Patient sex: F
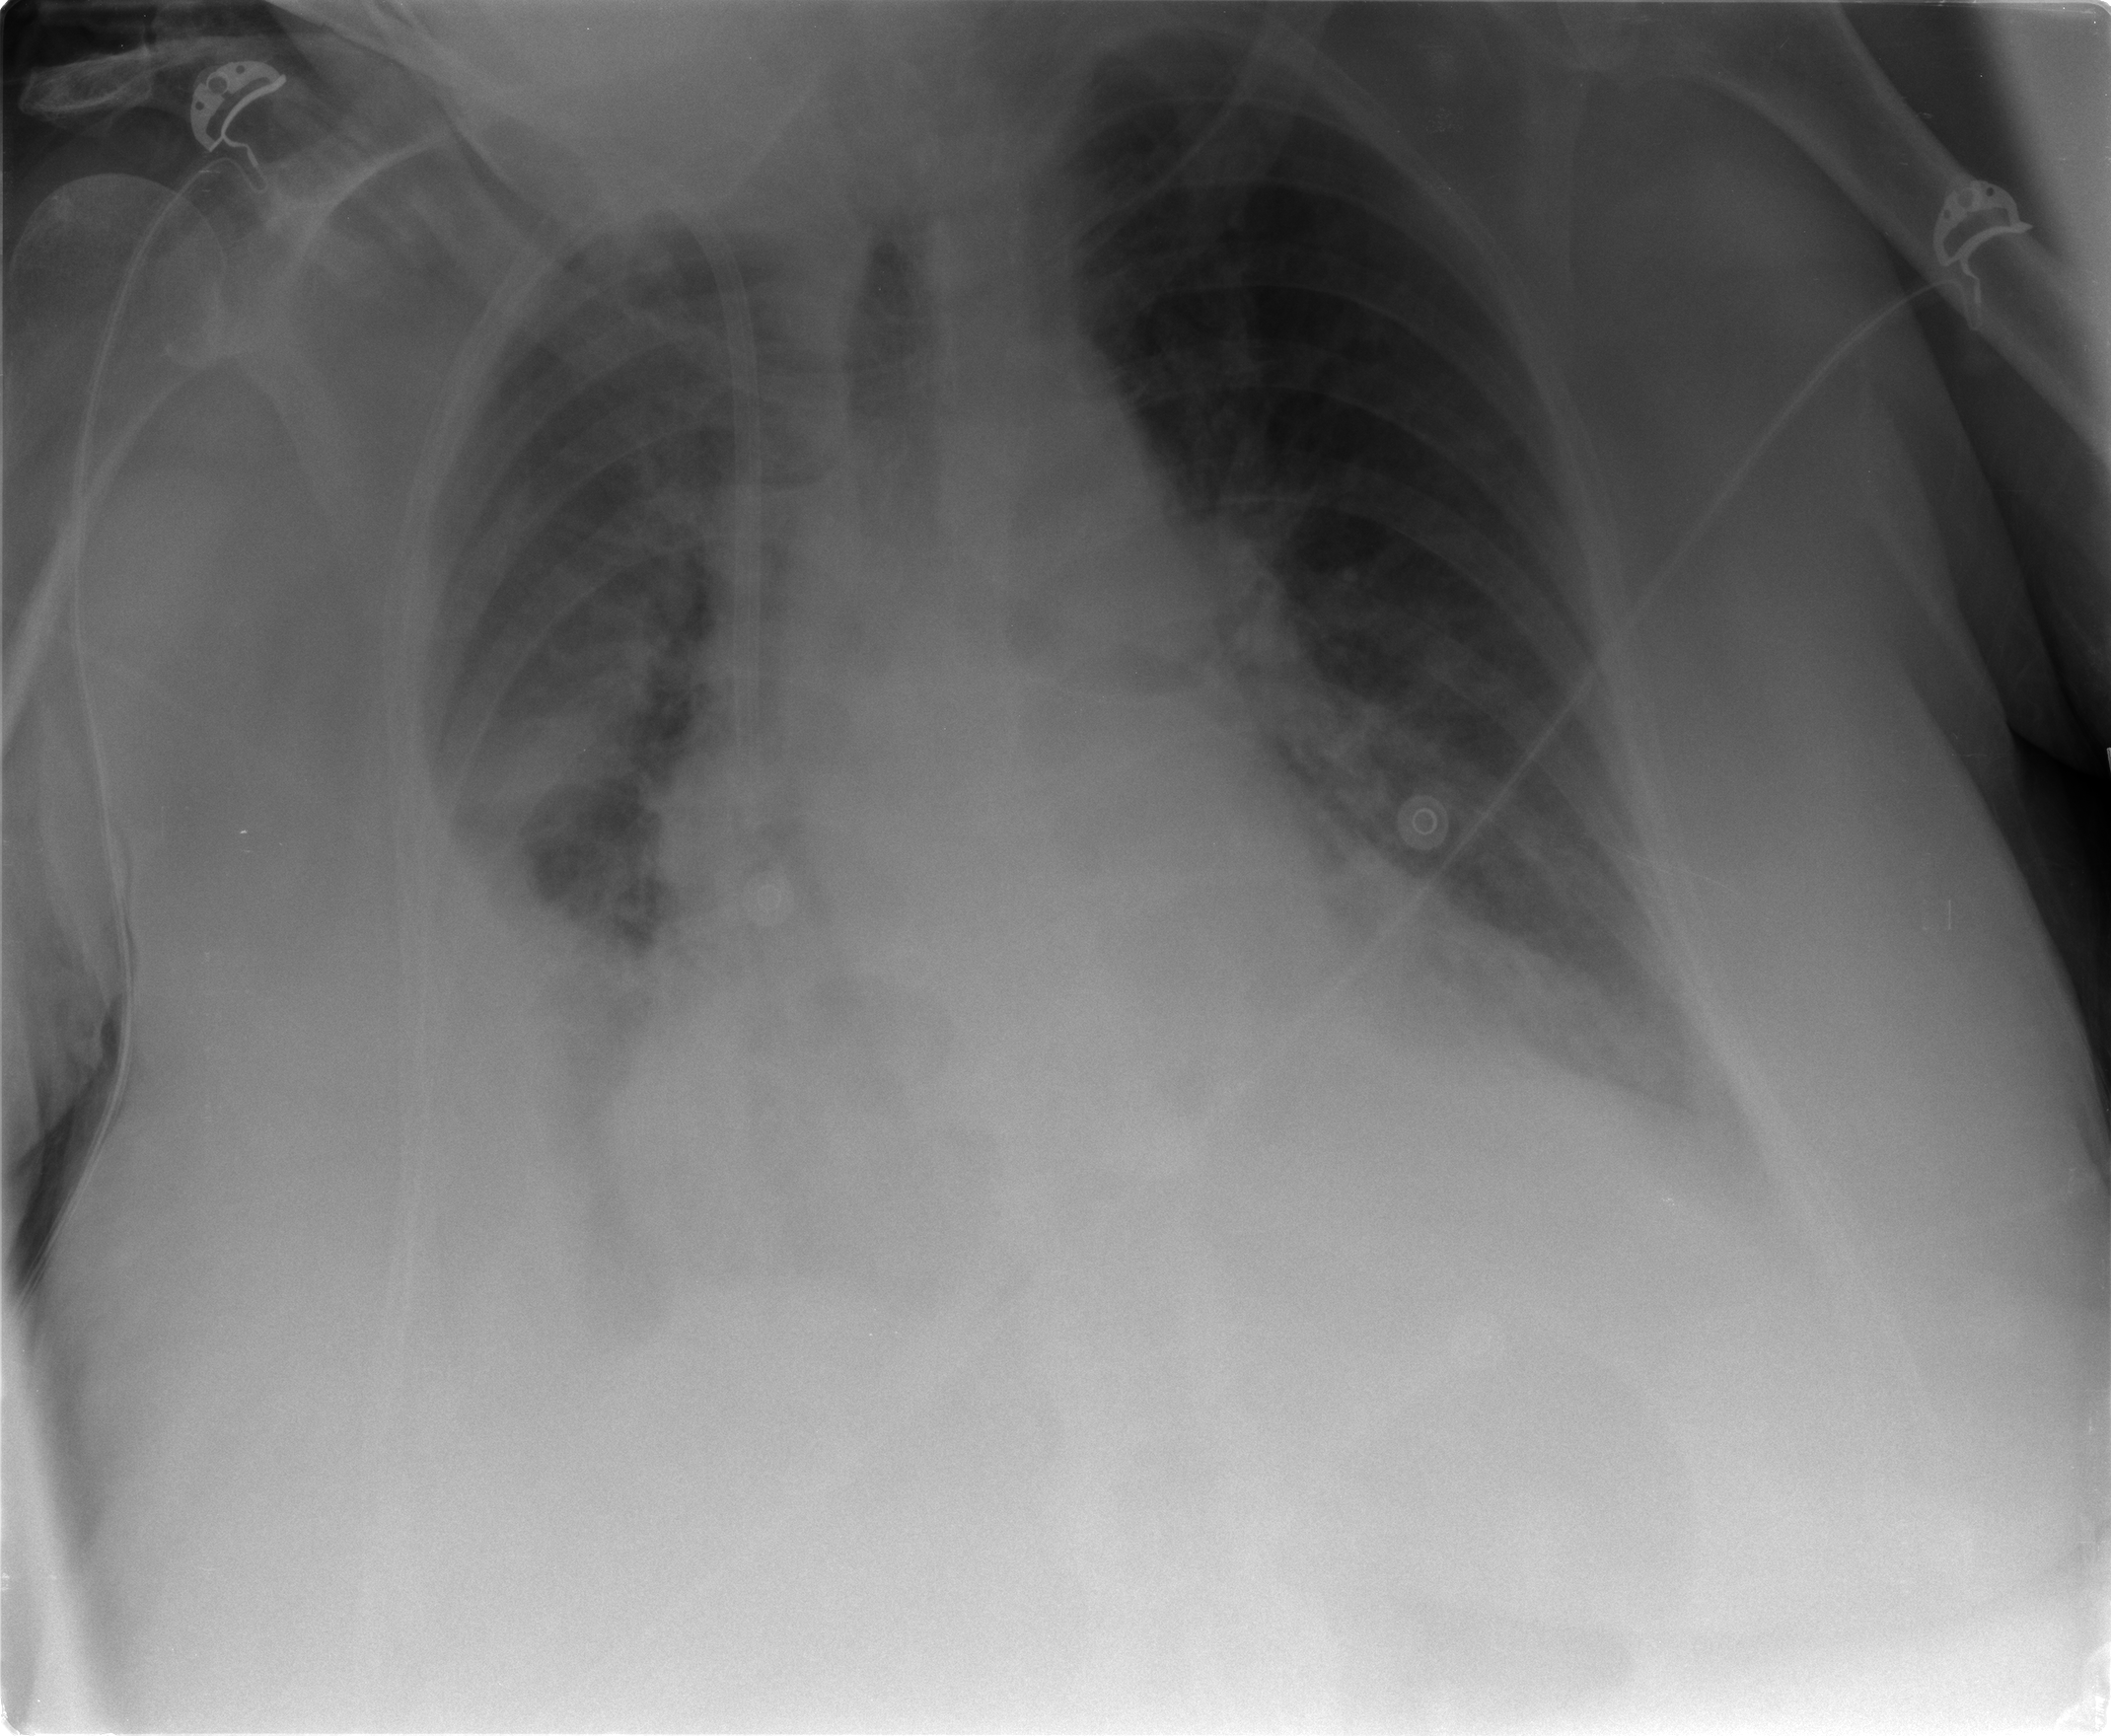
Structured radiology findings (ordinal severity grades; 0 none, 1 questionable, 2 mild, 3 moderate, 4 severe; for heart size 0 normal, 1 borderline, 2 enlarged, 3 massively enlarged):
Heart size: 2
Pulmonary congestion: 2
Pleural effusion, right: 3
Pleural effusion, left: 2
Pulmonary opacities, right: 3
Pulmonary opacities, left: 2
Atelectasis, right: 3
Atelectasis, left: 2